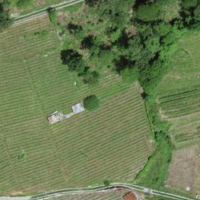
EUNIS habitat code: 40
Species observed at this site:
Saponaria ocymoides